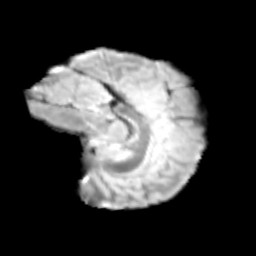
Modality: T2w
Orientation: sagittal
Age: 12
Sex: male
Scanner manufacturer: siemens
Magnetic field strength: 3 T
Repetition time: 3.8 s
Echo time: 0.07 s